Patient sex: M
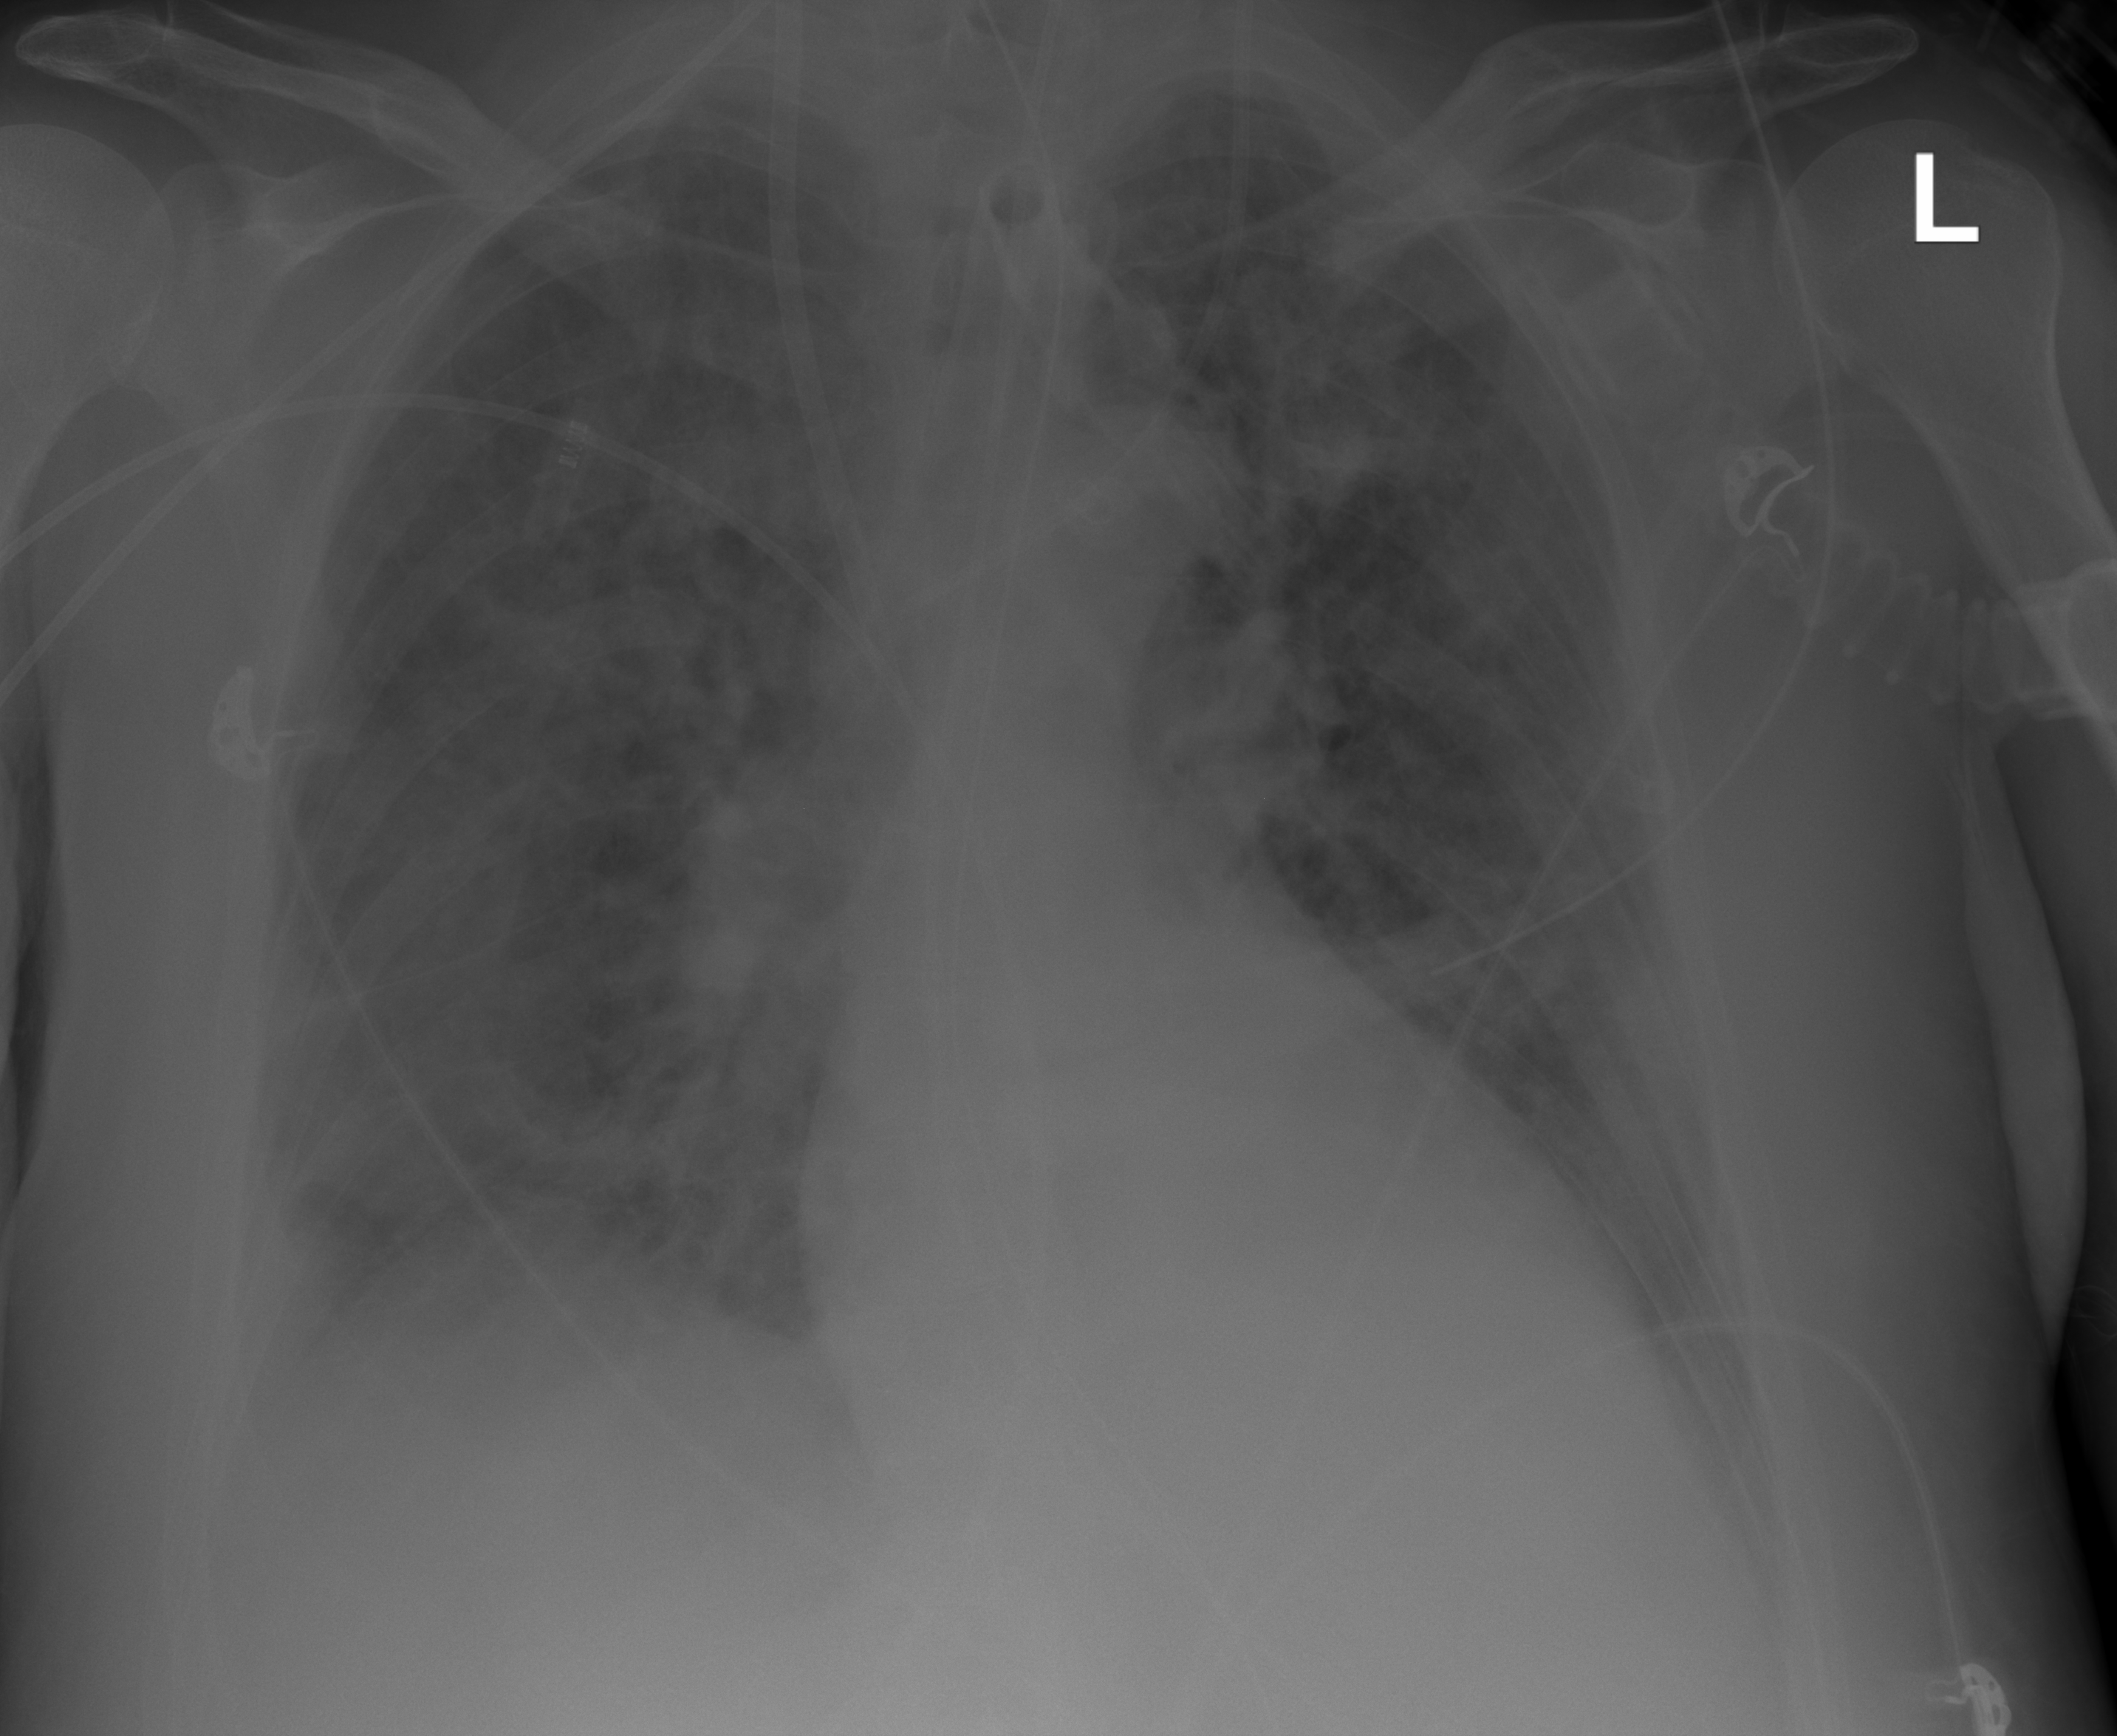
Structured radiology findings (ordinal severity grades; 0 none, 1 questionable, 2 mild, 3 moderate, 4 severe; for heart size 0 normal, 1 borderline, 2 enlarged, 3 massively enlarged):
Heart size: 0
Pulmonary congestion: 2
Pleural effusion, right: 2
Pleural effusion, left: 0
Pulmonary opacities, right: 2
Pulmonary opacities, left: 2
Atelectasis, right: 2
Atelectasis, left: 2